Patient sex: M
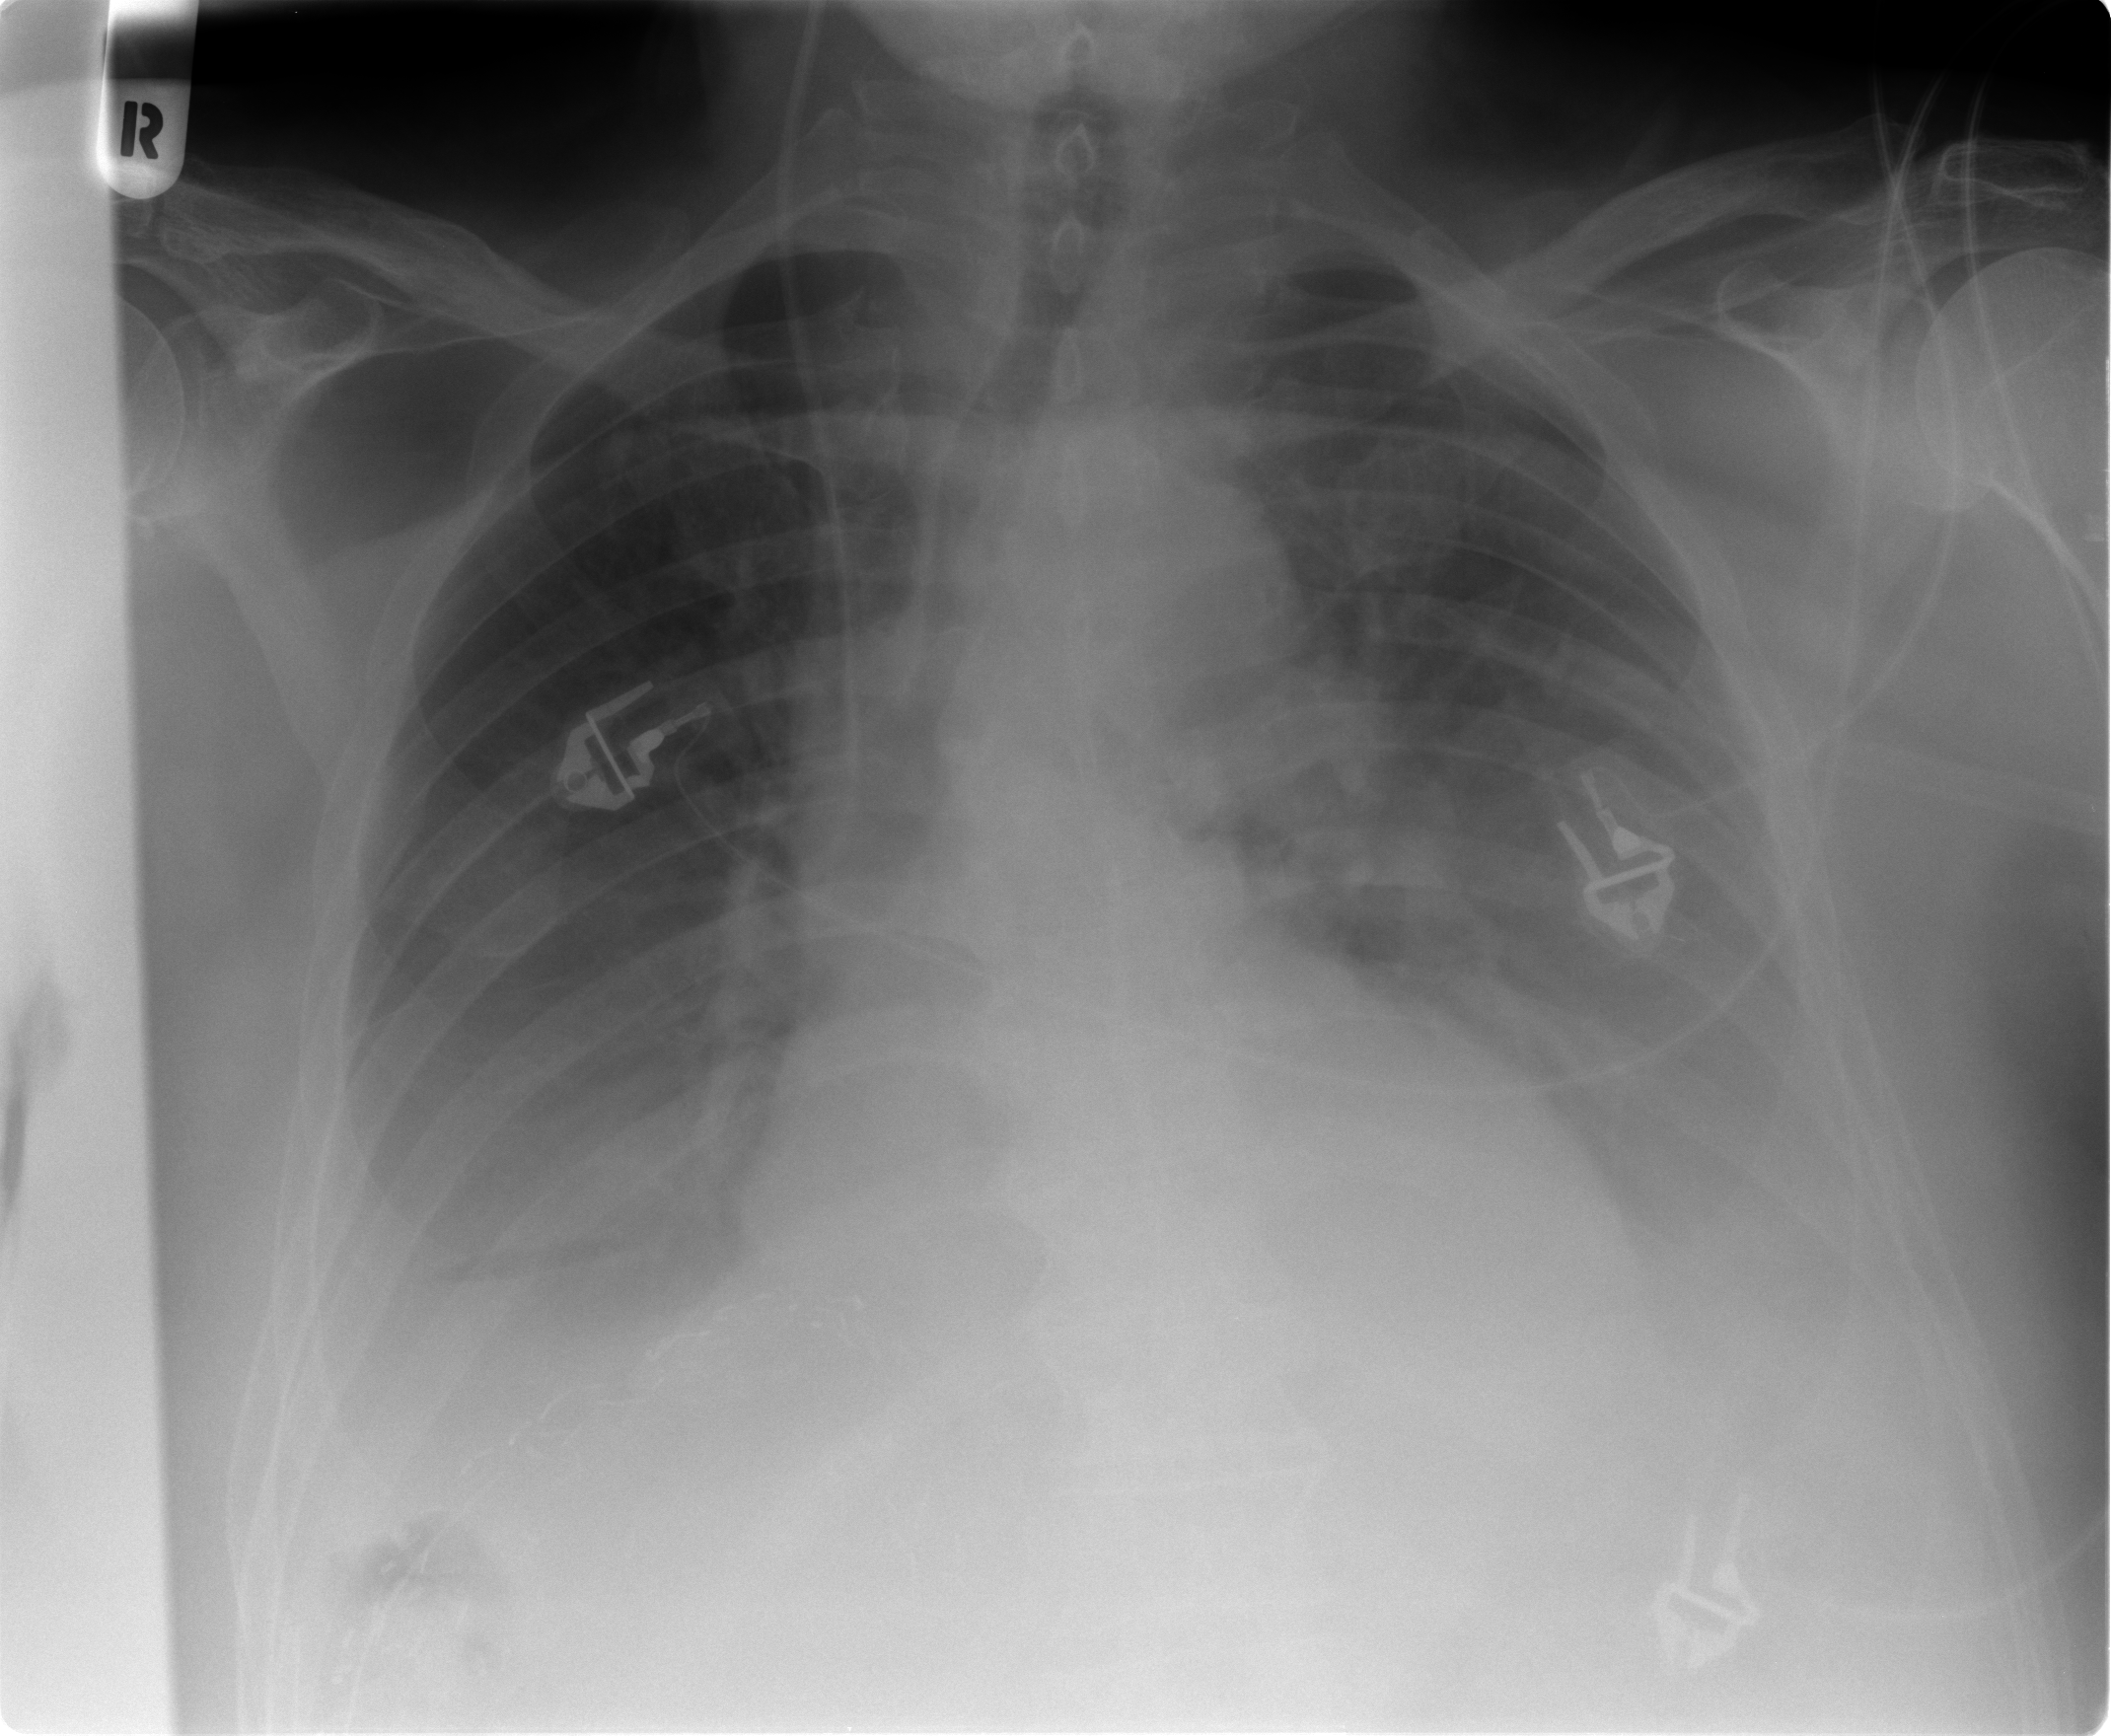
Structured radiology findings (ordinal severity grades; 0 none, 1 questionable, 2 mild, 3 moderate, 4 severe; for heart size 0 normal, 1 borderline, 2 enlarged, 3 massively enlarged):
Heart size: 2
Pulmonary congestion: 2
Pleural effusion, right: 3
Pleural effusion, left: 3
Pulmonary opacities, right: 0
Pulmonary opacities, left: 0
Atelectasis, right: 2
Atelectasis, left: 2